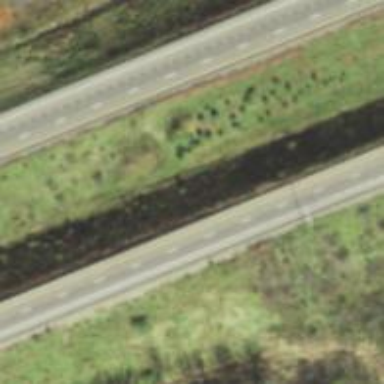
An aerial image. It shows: Historic bridge crossing motorway with asphalt surface.